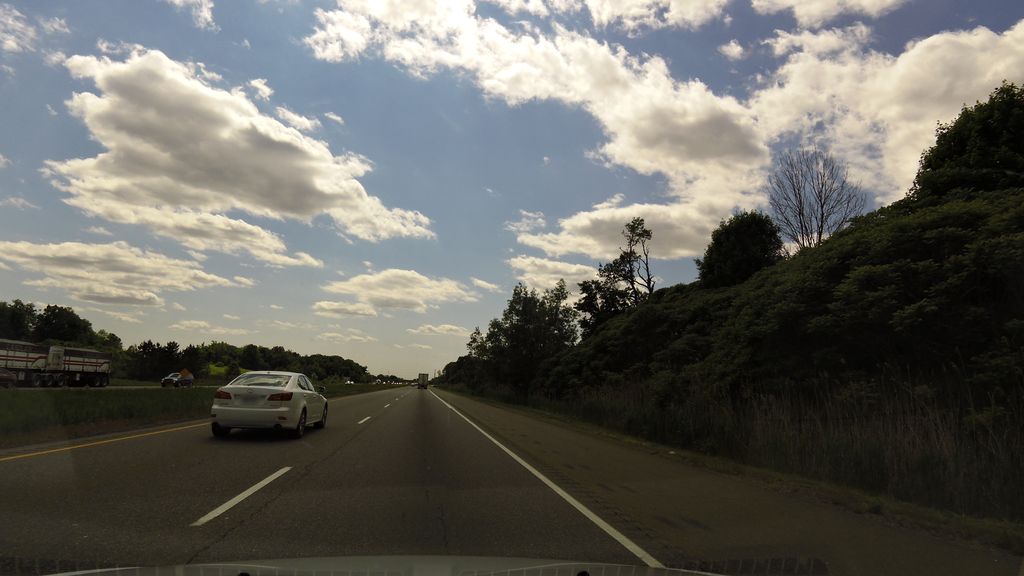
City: hamilton